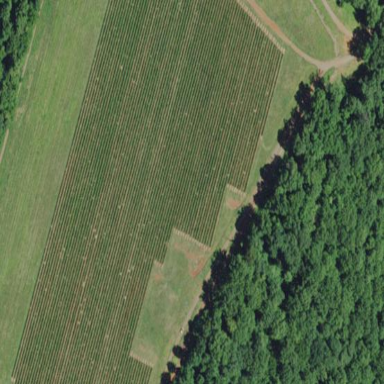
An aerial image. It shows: Vineyard where grapes are grown.